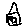
Label: house